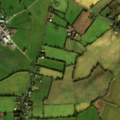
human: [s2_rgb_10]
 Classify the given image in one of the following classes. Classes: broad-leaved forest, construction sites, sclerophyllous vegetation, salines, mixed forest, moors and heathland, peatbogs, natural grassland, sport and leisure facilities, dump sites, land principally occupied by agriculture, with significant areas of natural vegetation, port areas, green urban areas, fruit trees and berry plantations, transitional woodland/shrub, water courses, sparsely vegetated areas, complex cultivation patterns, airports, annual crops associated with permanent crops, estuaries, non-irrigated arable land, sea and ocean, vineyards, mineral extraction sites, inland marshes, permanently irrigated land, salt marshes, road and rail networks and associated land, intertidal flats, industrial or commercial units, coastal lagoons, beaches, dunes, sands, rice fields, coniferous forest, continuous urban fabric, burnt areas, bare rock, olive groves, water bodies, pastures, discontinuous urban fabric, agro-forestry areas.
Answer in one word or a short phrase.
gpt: non-irrigated arable land, pastures